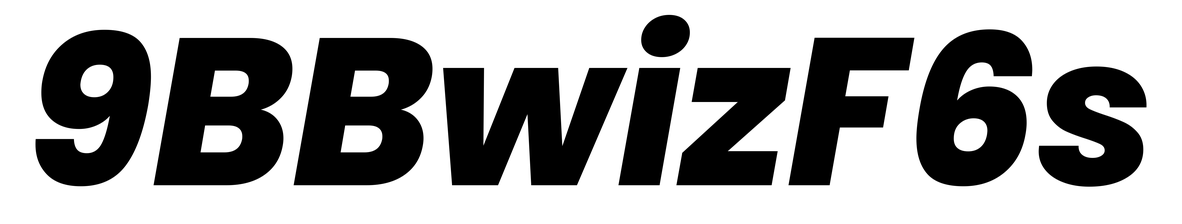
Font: Poppins-ExtraBoldItalic